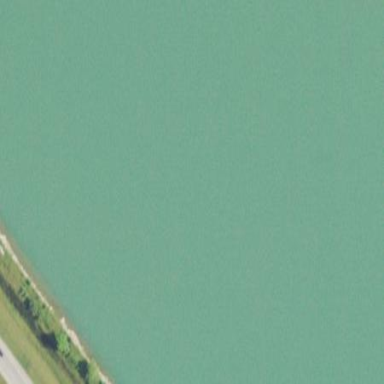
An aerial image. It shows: Serene lake surrounded by nature.